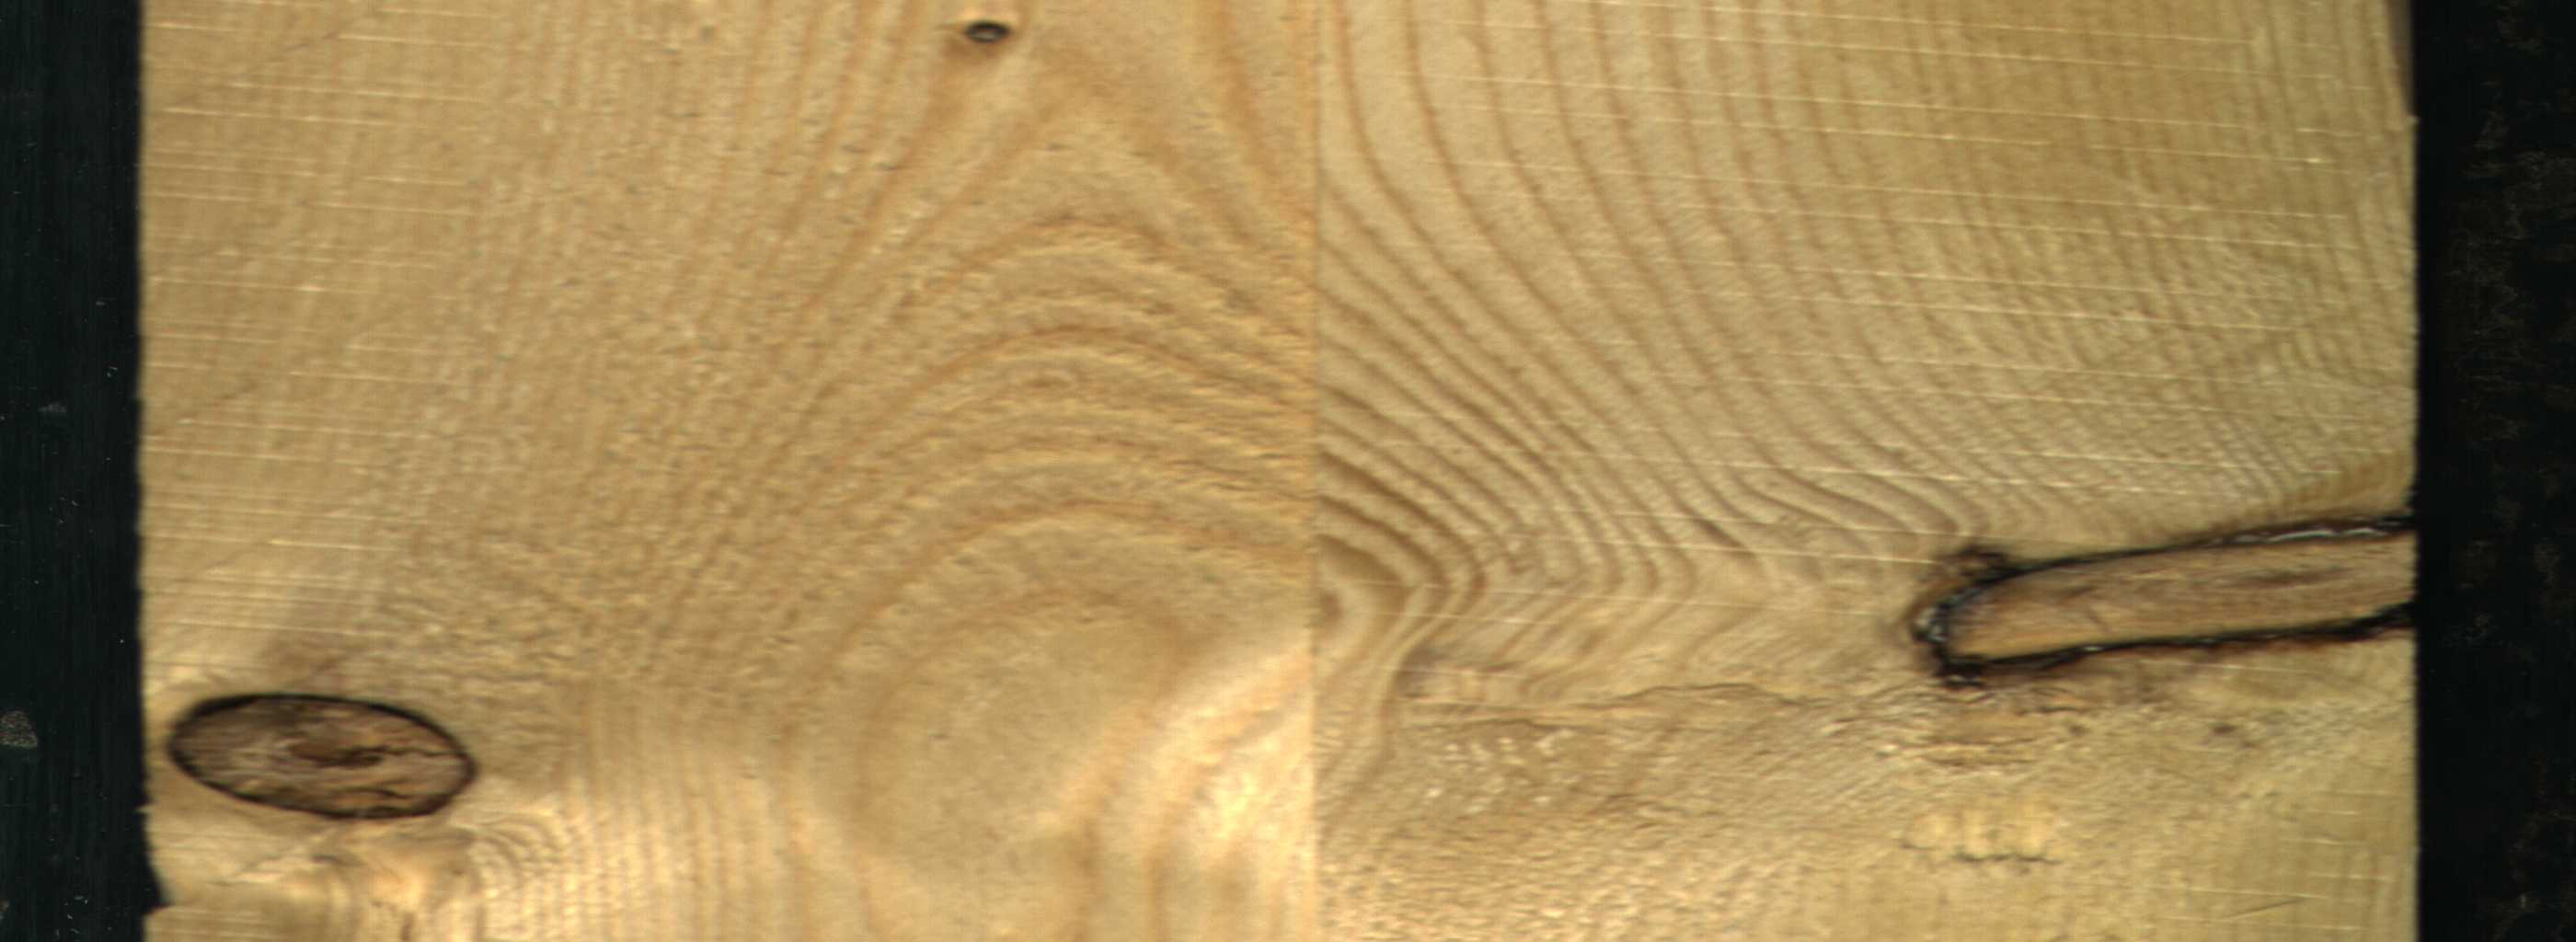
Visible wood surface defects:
Dead_Knot
Dead_Knot
Dead_Knot